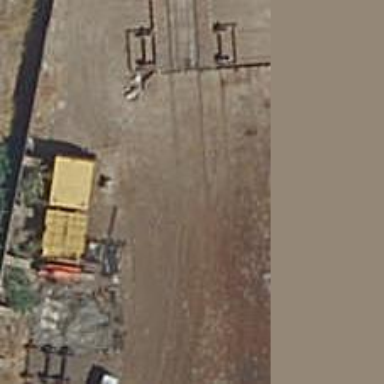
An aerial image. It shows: Railway buffer stop.